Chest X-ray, PA view. Patient: 50 years old, sex F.
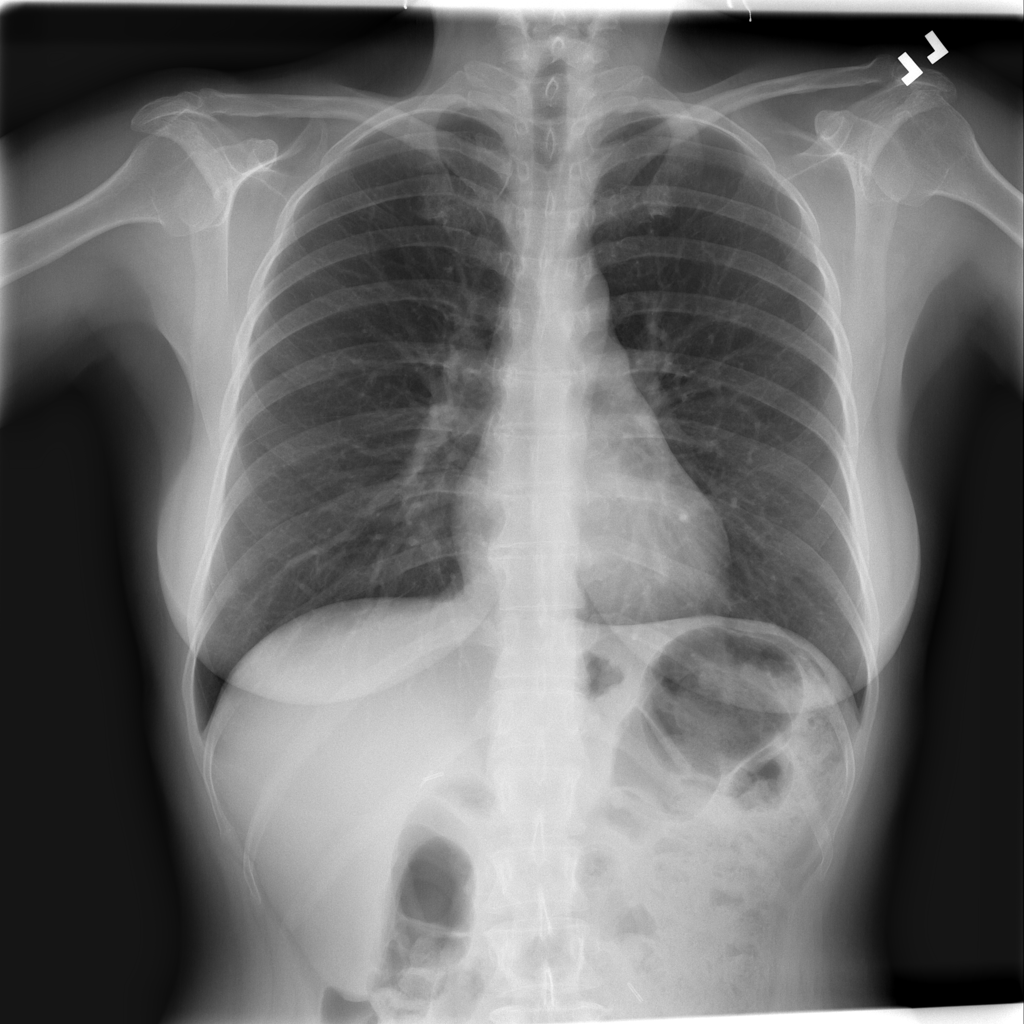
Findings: No Finding